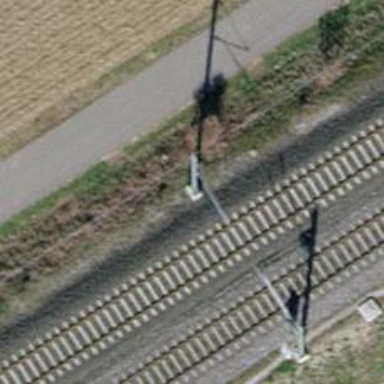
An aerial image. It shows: Catenary mast for power lines.